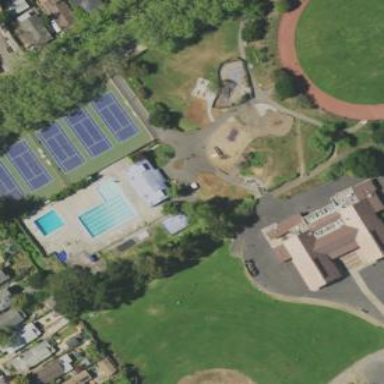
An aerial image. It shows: Sports centre focused on swimming activities.